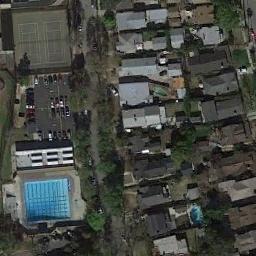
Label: tennis_court